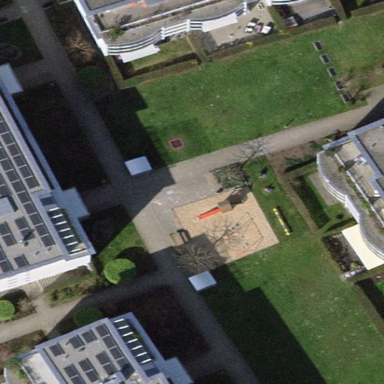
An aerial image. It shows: Playground area for leisure land.